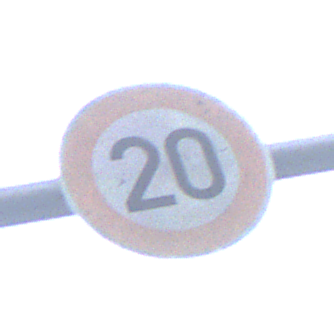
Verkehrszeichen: Geschwindigkeit20
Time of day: SunriseSunset
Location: Outdoor (Urban)
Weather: PartlyCloudy
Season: NotSpecified
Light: Natural